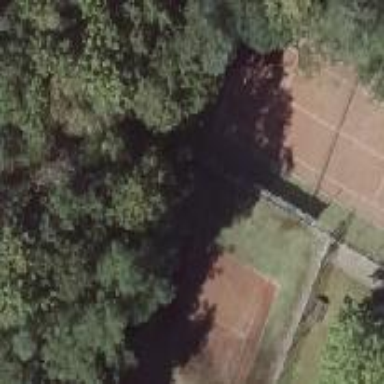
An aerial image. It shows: Tennis court on the leisure land pitch.